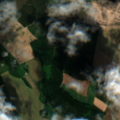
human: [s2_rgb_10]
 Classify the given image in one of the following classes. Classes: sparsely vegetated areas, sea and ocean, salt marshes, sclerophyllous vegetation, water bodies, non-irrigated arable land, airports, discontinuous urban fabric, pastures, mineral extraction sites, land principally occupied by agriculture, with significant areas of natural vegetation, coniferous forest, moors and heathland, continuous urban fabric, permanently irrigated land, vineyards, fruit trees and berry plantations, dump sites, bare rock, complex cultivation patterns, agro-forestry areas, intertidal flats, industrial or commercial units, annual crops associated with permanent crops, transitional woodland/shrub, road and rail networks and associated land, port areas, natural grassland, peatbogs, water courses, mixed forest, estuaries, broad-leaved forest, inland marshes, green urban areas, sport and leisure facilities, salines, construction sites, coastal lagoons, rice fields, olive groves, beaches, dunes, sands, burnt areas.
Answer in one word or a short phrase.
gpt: mineral extraction sites, non-irrigated arable land, land principally occupied by agriculture, with significant areas of natural vegetation, coniferous forest, mixed forest